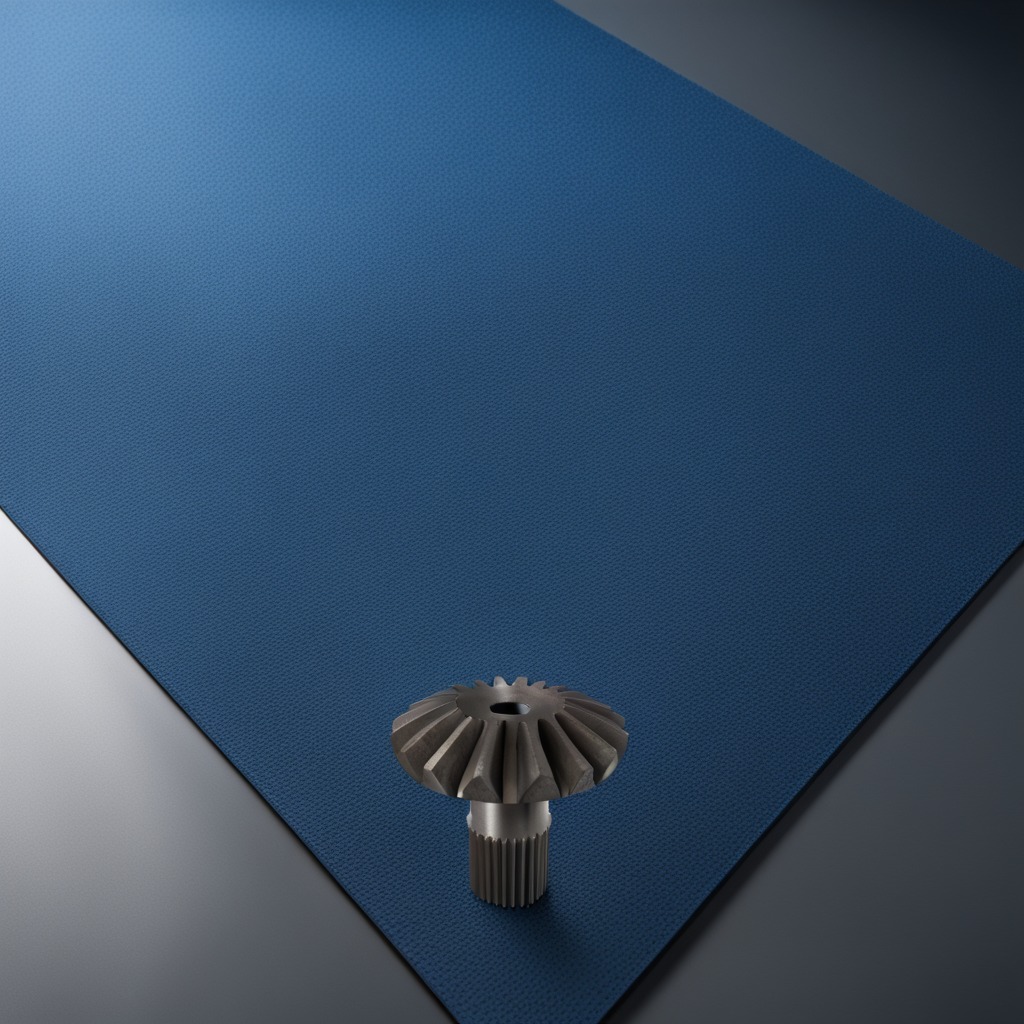
A steel gear with teeth lies on the granite tabletop.